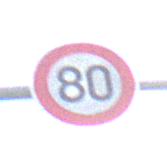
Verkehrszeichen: Geschwindigkeit80
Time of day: Midday
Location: Outdoor (Nature)
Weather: PartlyCloudy
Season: NotSpecified
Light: Natural